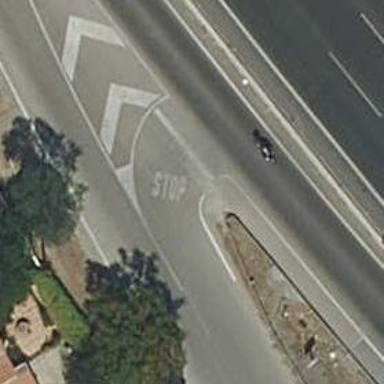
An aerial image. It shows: Stop road.